Question: Consider a notepad Text.txt which has a data that can be read only with font "Terminal". How to implement in C#? The content of notepad is readable only if i set the font to "Terminal". Otherwise i could see only Boxes. C# has to read the content using "Terminal" font so that it can get the exact data rather than a BOX. Tried with UTF8. Same response.
Even if i write the content of notepad here i could see hyphens.
EG:
The text is - but im not meaning hyphen. The actual word is double dot above n. It can be see only with Terminal font in notepad.

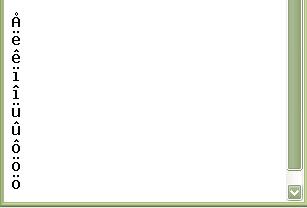
Answer: Your problem is probably the encoding (codepage) of the text file.
In what language is the text file written?
For example, if the file contained Greek text (codepage 1253), you would use something like this:
'''
System.Text.Encoding GreekEncoding = System.Text.Encoding.GetEncoding(1253);
System.IO.StreamReader sr = new StreamReader(@"c: est.txt", GreekEncoding);
System.Diagnostics.Debug.WriteLine(sr.ReadLine());
sr.Close();
sr.Dispose();
'''